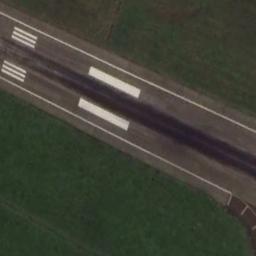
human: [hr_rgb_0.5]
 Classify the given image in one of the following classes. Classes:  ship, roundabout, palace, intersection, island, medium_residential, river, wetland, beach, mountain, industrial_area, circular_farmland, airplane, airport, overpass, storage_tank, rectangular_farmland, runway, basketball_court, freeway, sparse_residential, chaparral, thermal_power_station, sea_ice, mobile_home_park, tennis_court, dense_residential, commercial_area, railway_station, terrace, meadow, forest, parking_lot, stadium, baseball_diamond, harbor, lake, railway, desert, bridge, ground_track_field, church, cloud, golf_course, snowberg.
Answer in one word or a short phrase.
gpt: runway